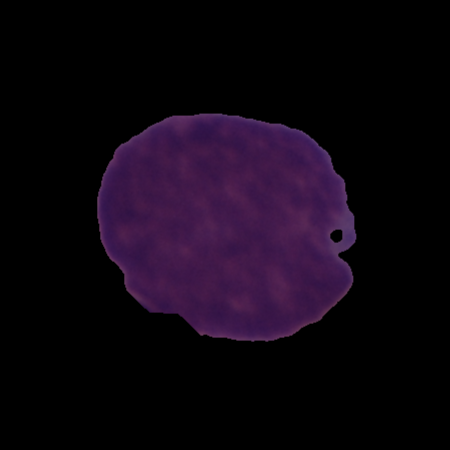
Label: cancer